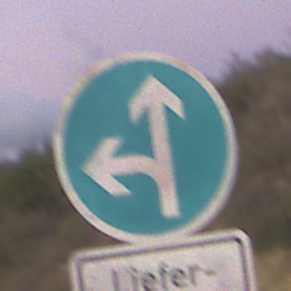
Verkehrszeichen: VorgeschriebeneFahrtrichtungGeradeausOderLinks
Zusatzzeichen unten: BesondereFahrzeugeUndTransportgueter5
Umgebung: Outdoor, RoadRail
Tageszeit: Dawn
Wetter: Clear
Licht: Natural
Jahreszeit: NotSpecified
Kontrast: LowContrast